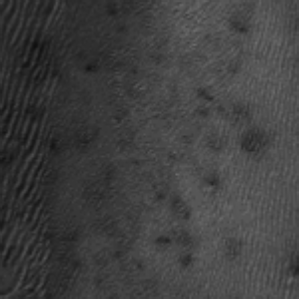
Label: frost